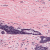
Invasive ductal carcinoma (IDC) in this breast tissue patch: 0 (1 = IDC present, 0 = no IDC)